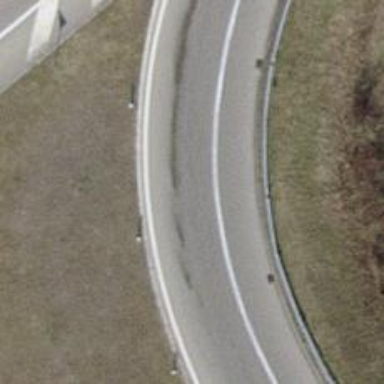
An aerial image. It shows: Asphalt motorway link.